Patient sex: F
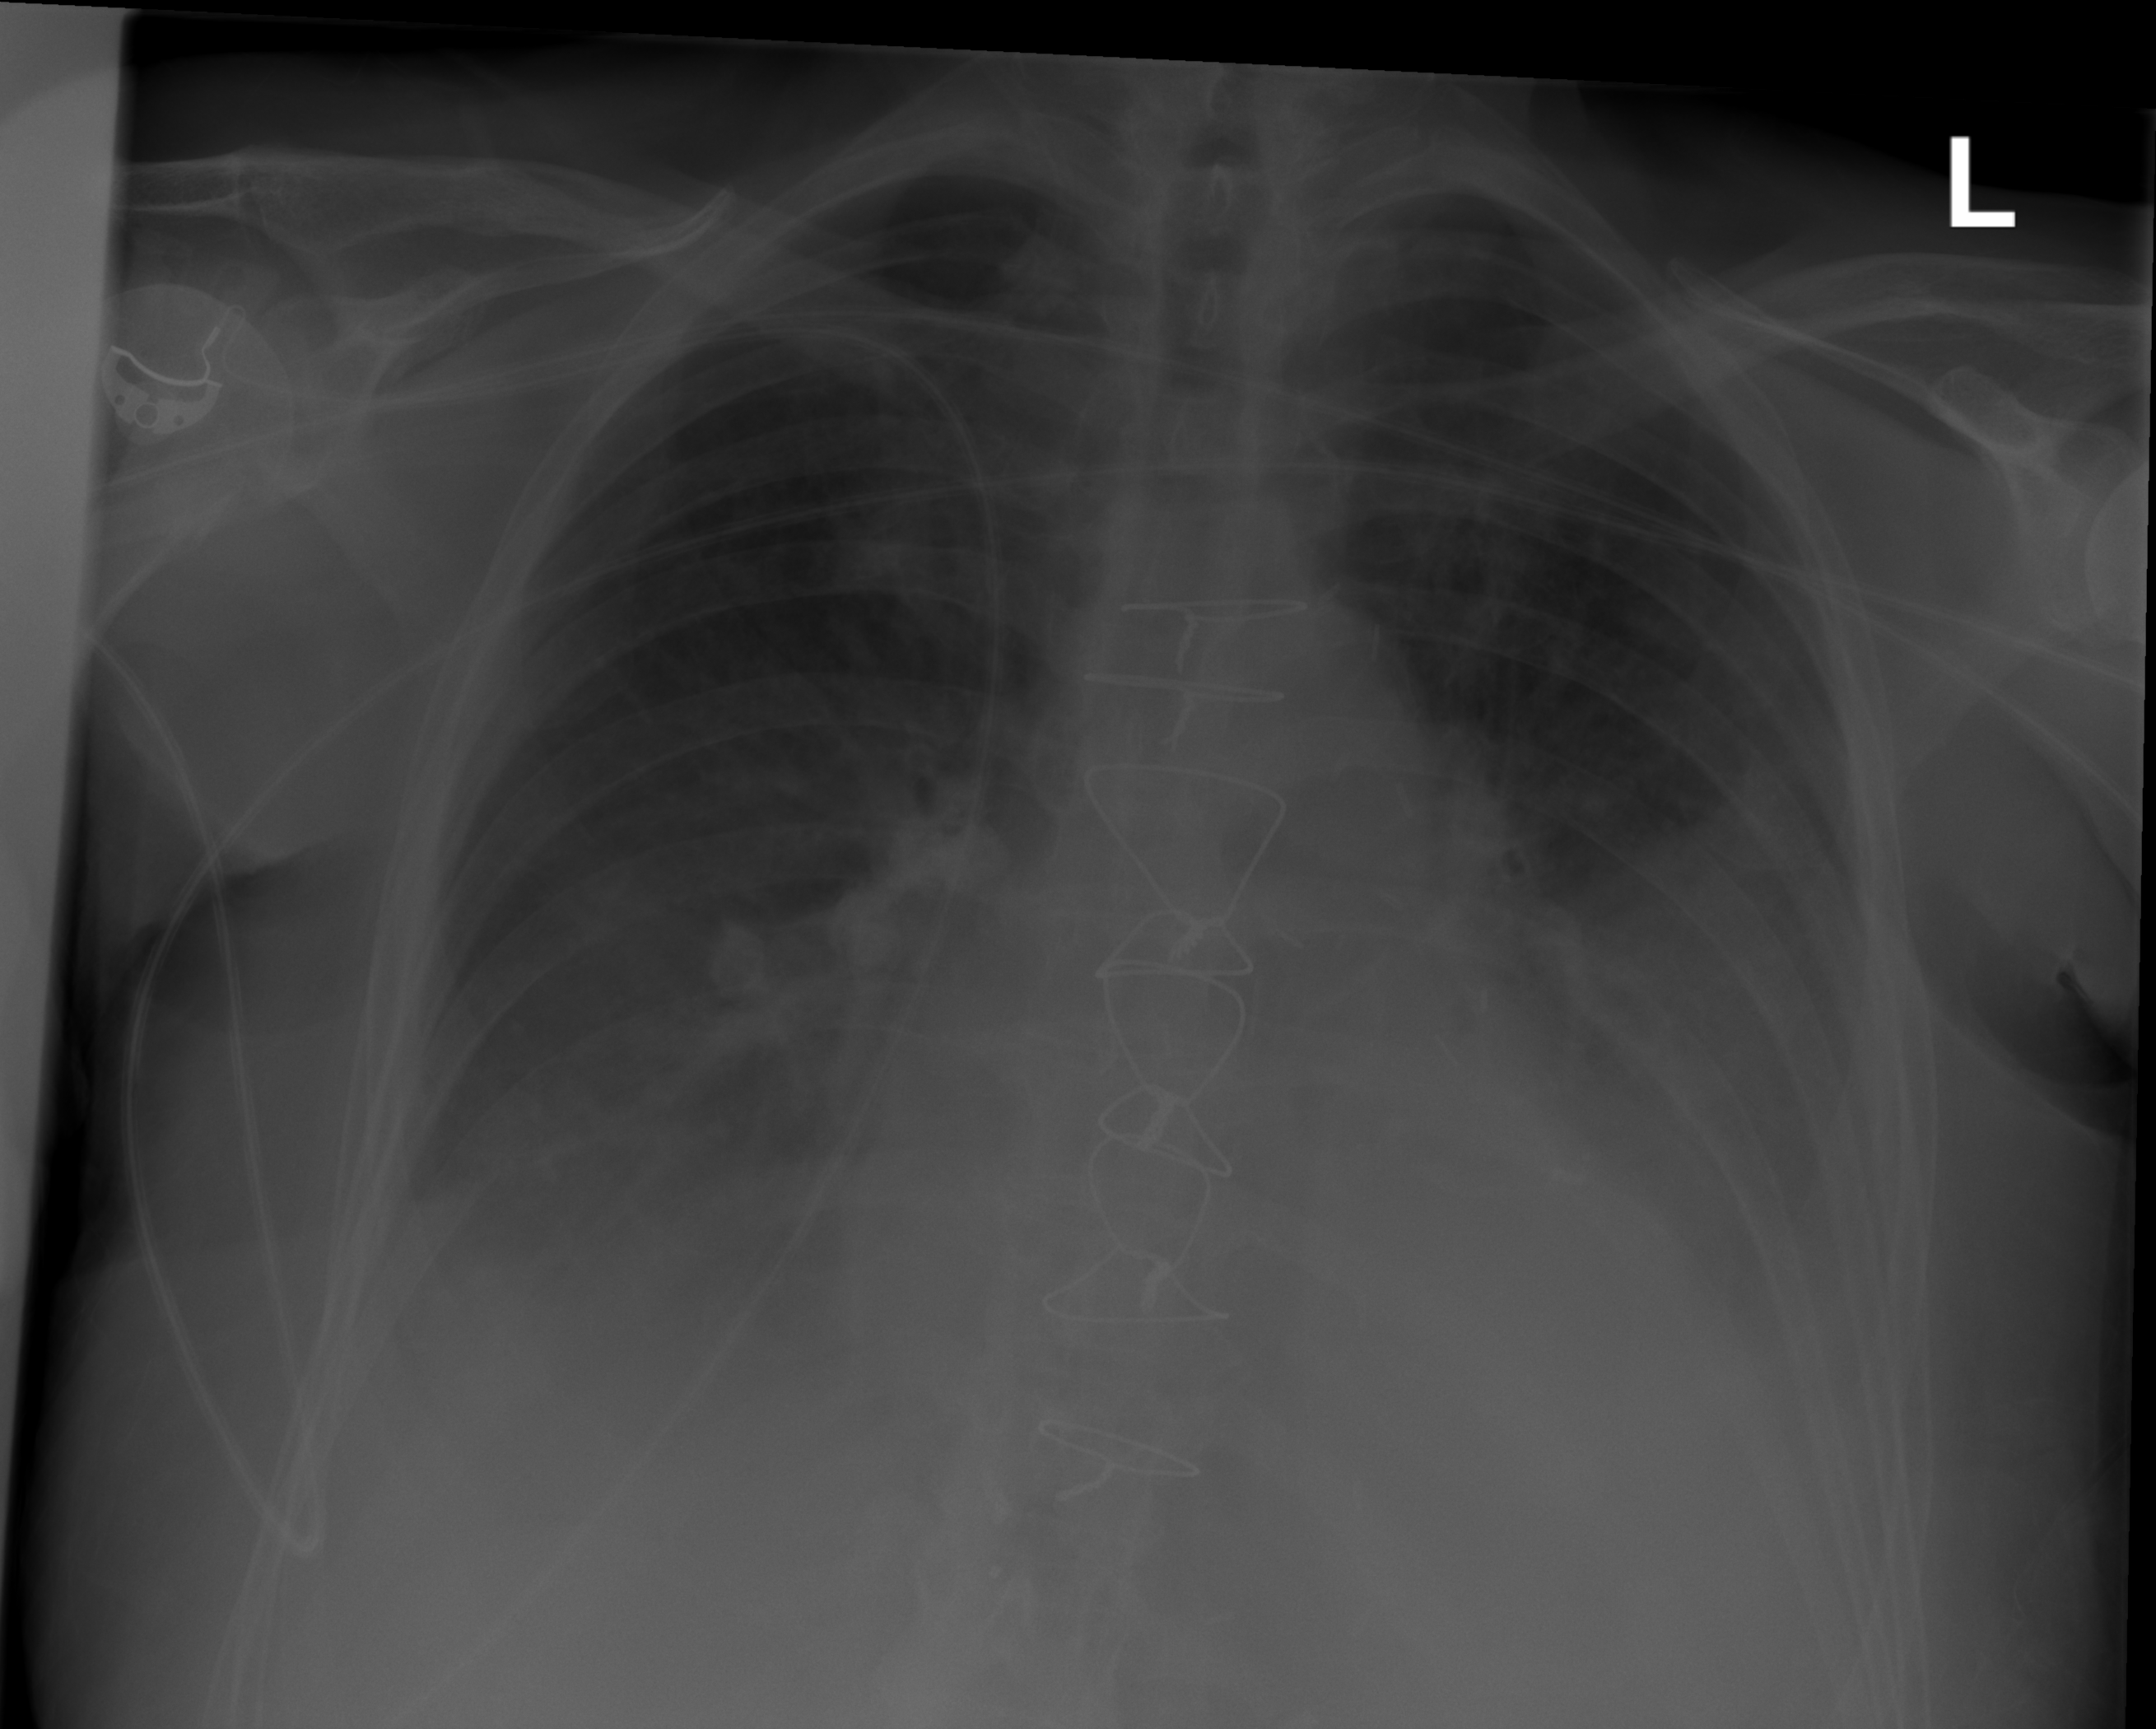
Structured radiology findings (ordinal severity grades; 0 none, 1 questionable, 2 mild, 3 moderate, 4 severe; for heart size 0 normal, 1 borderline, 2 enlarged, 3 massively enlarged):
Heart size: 2
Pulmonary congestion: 2
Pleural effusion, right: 2
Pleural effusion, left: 3
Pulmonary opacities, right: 0
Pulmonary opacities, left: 0
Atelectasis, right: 2
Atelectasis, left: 2